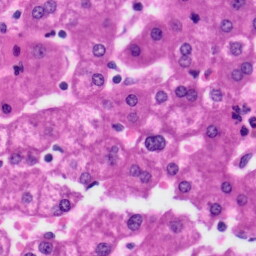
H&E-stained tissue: Liver